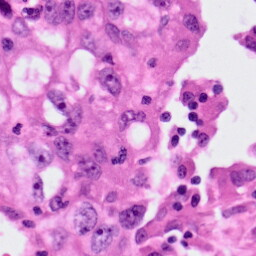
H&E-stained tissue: Lung